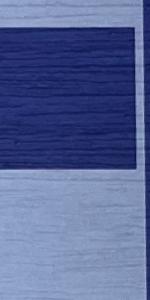
Label: Empty